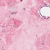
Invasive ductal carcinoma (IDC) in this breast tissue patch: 0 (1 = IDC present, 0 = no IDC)